Question: The height of a typical keyboard extension in iOS 8 is like the <URL> at right . How to increase the height of the keyboard similar to Swiftkey at left?

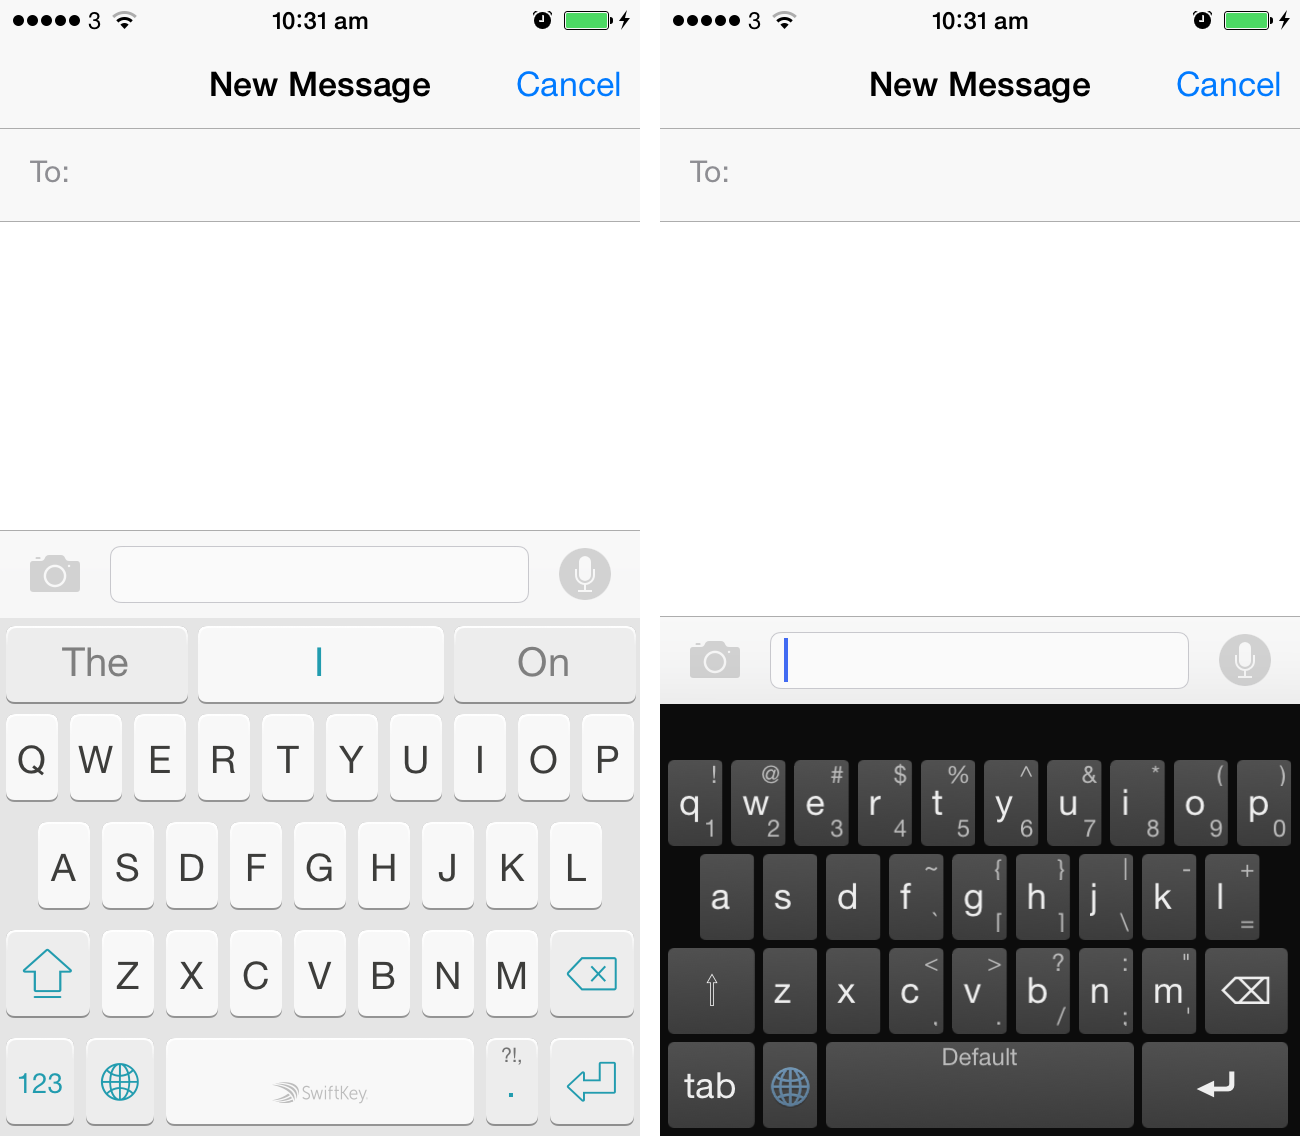
Answer: According to Apple documentation about <URL>: